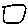
Label: square